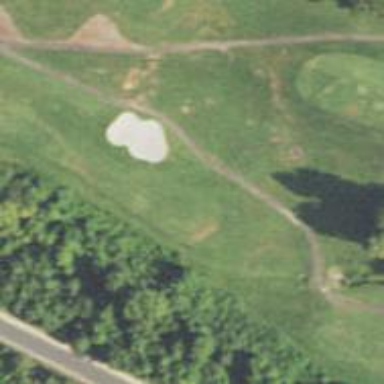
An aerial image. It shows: Service road used as golf cart path.